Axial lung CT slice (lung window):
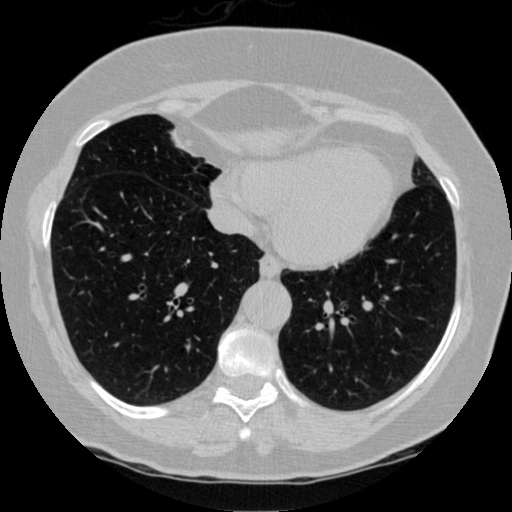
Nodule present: no